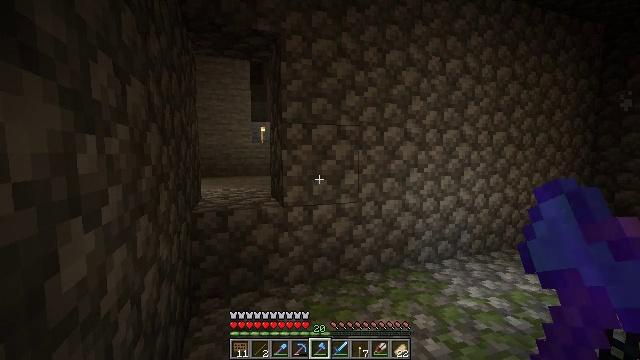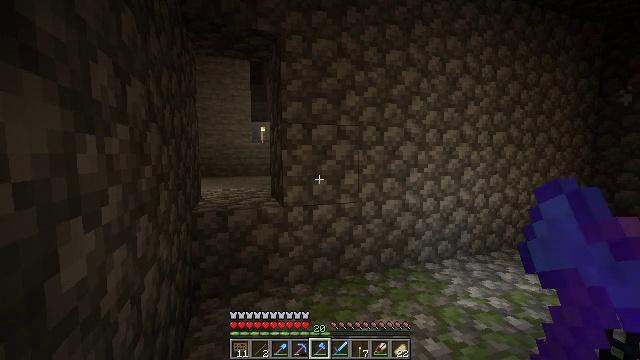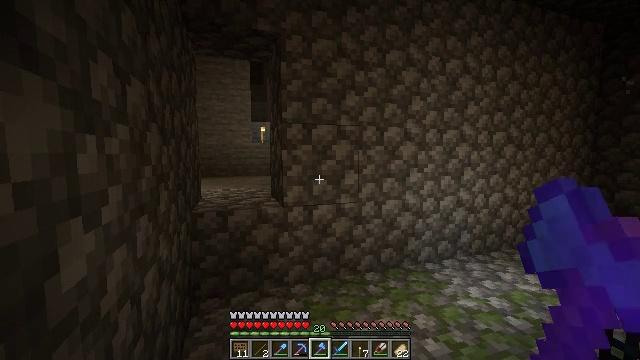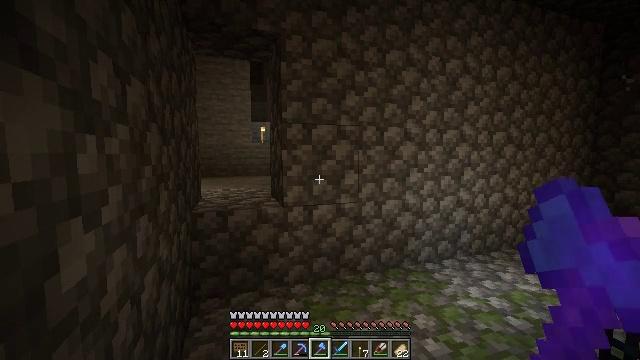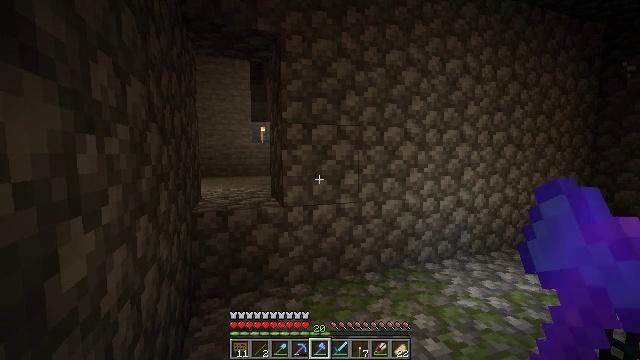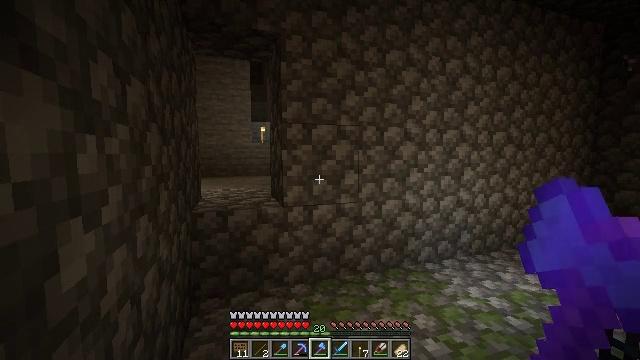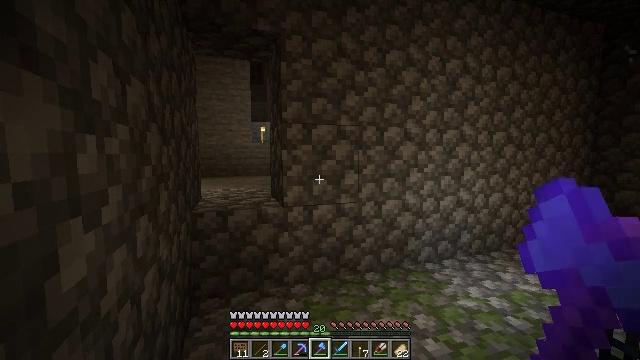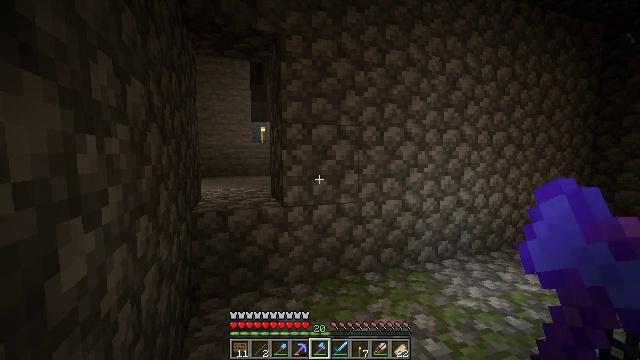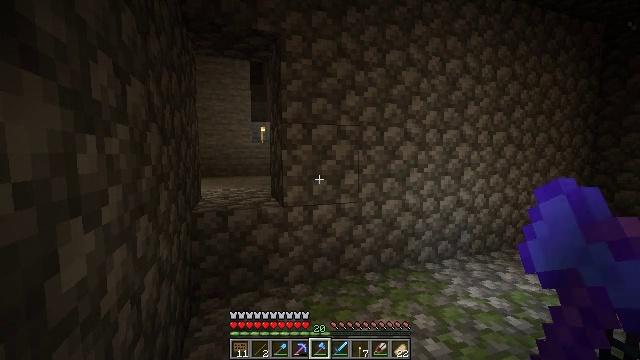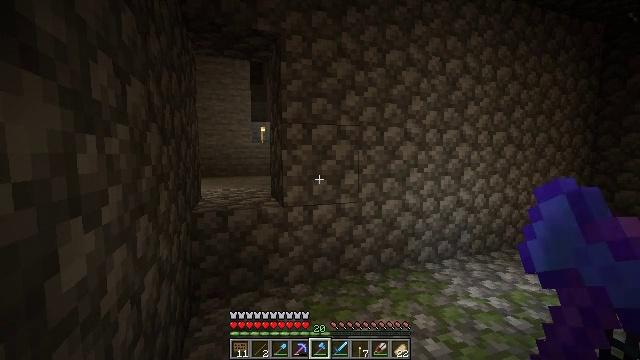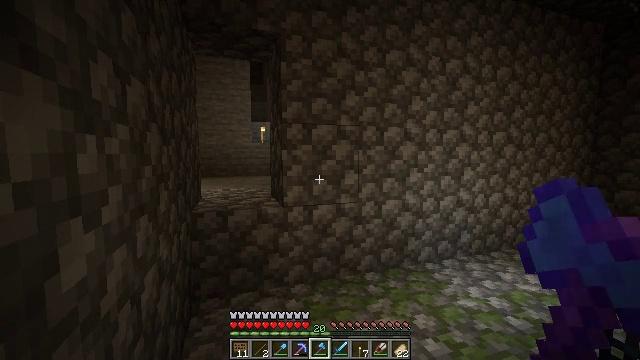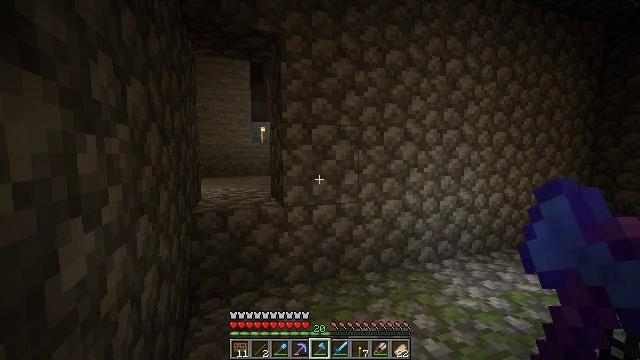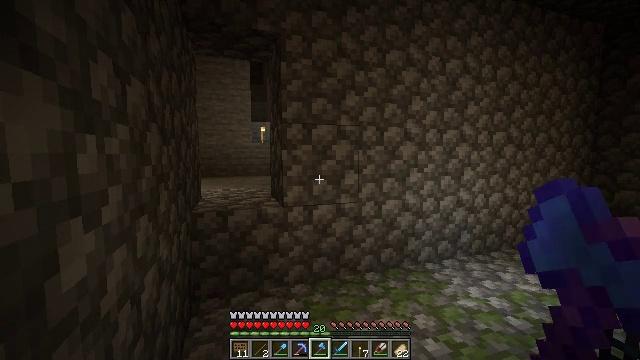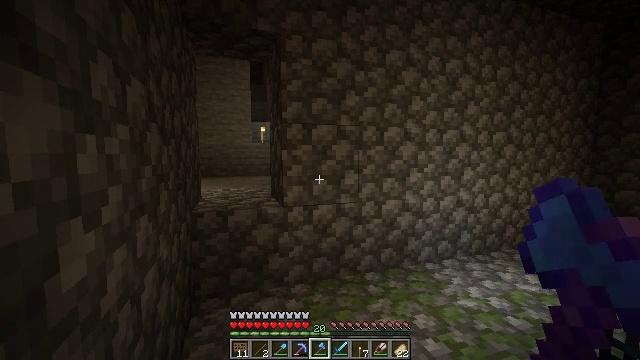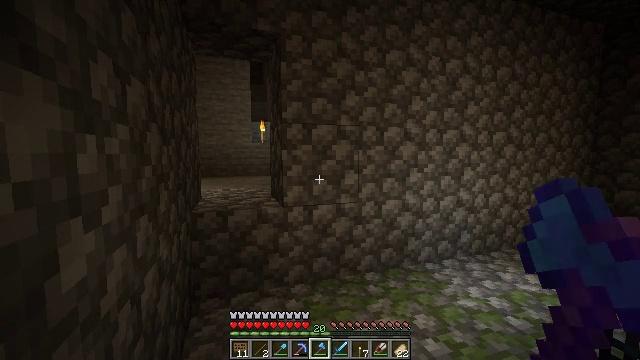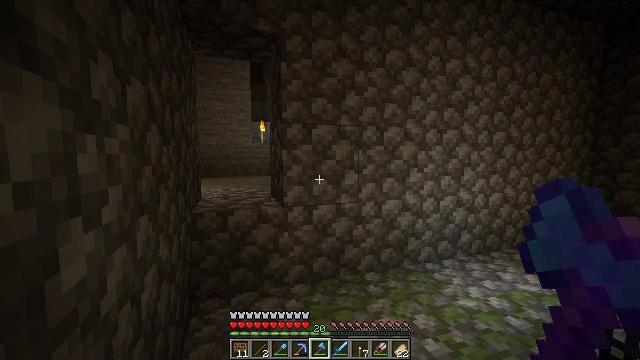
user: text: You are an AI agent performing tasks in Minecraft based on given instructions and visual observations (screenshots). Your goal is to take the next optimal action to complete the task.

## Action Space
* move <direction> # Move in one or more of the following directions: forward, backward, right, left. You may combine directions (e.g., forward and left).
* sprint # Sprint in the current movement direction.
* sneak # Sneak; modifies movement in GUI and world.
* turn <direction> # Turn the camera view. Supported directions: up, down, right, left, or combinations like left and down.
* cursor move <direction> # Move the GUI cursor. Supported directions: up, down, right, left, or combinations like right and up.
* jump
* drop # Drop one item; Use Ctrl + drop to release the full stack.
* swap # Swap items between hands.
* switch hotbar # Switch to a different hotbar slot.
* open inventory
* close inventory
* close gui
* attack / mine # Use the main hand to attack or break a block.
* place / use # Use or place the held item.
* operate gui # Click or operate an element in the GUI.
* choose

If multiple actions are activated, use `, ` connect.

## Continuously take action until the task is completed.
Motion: motion action
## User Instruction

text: Gather the torch from its position.
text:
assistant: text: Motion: no_op
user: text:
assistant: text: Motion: no_op
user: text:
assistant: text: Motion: no_op
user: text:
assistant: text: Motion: no_op
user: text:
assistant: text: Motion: no_op
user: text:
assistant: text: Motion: no_op
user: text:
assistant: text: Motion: no_op
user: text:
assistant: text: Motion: no_op
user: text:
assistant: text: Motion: no_op
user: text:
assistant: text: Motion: no_op
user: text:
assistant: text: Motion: no_op
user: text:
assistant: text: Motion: no_op
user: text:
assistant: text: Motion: no_op
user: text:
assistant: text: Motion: no_op
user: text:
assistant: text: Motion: no_op
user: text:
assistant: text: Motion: no_op
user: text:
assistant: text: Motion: no_op
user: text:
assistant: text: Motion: no_op
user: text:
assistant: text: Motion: no_op
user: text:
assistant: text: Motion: no_op
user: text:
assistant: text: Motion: no_op
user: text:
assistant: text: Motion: no_op
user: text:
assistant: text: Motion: no_op
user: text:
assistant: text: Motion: no_op
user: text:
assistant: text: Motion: no_op
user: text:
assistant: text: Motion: no_op
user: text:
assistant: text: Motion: no_op
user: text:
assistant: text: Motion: no_op
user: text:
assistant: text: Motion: no_op
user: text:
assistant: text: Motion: no_op